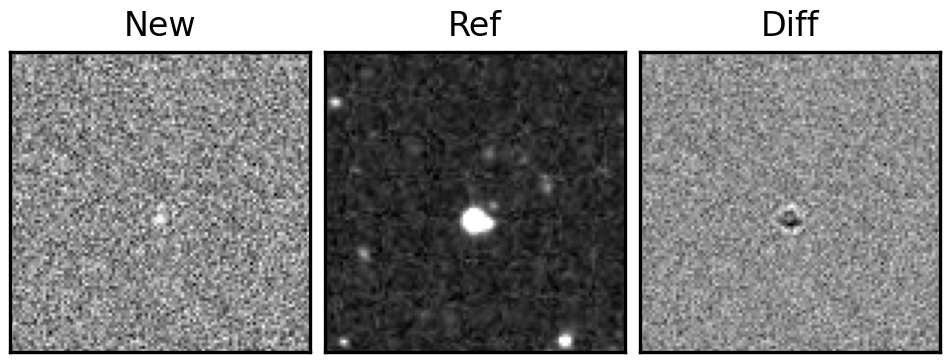
Label: bogus